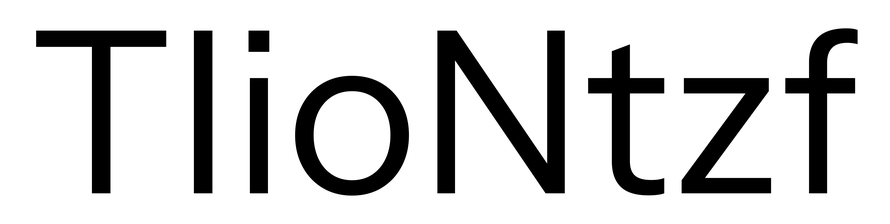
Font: InstrumentSans_Regular